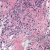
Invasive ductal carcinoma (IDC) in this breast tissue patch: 1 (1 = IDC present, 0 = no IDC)